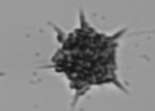
Label: Dictyocha